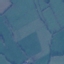
Label: Pasture